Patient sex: M
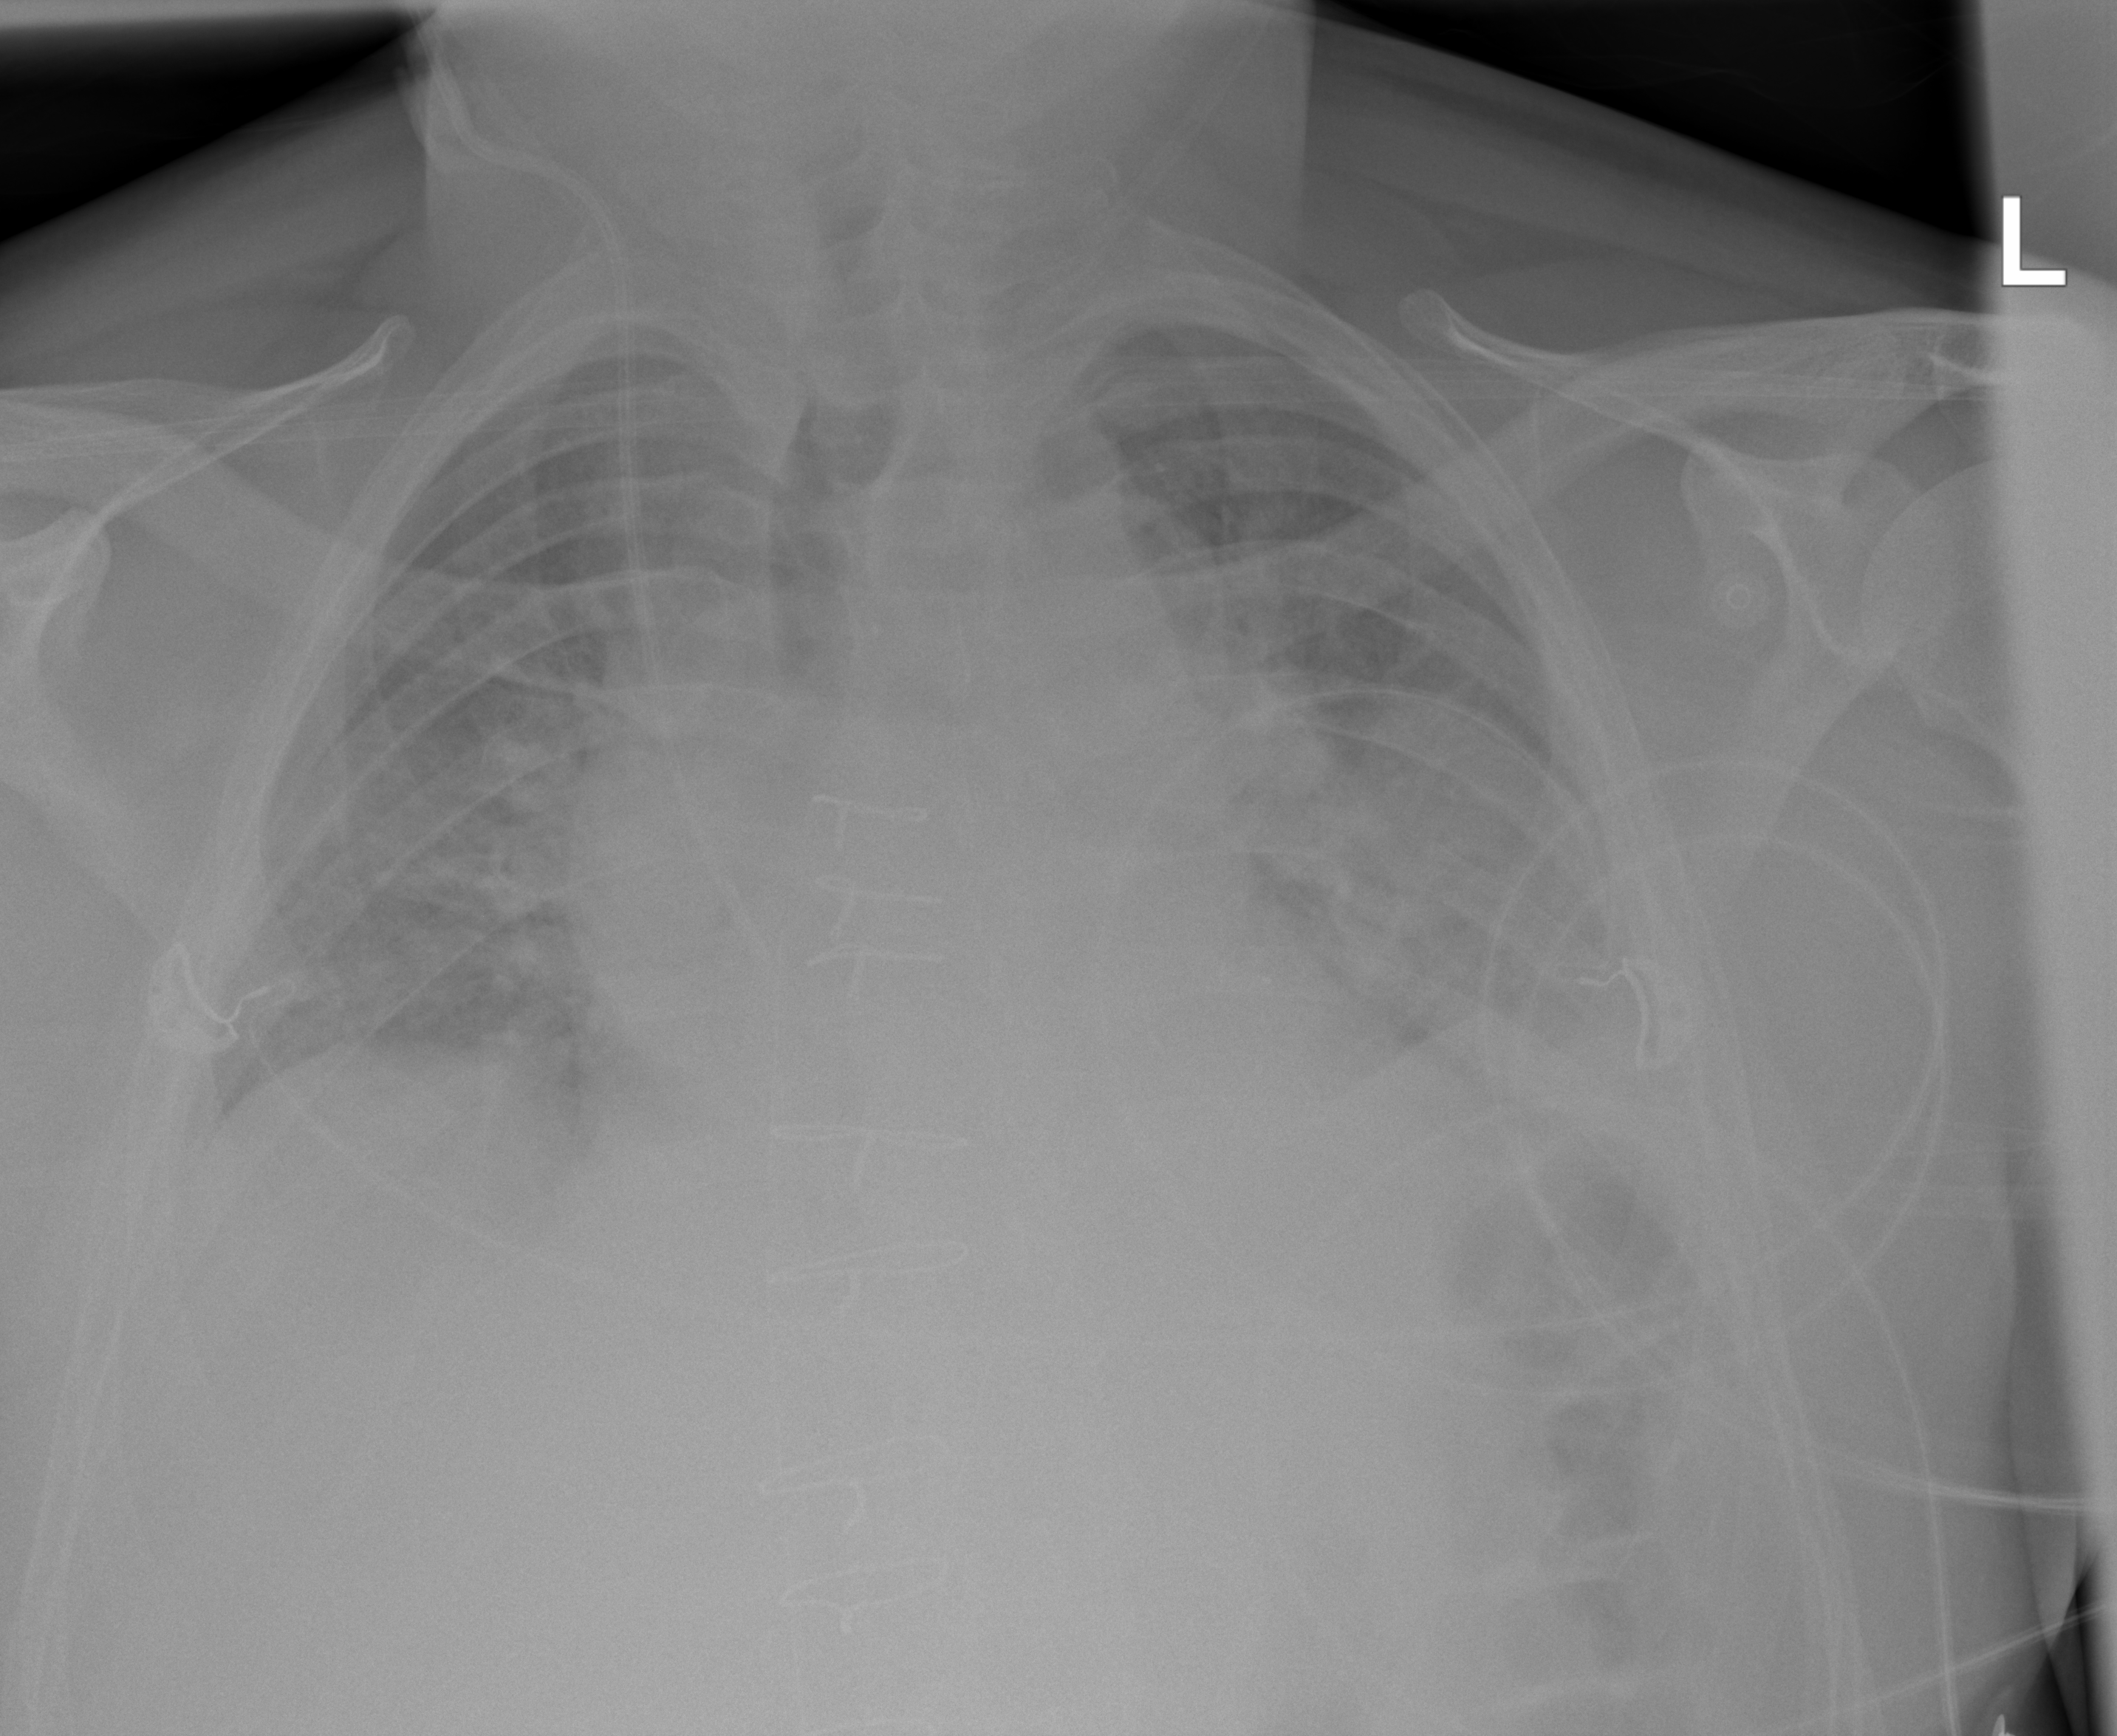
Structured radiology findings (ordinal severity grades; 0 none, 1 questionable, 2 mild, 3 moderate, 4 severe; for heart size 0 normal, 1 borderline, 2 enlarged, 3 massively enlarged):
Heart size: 2
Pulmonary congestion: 2
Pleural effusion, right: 0
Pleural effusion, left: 2
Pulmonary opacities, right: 2
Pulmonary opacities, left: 2
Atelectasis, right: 2
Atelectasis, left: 2